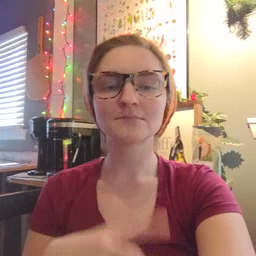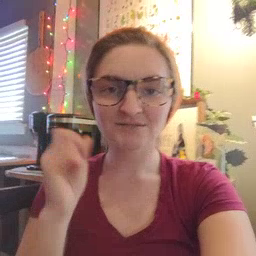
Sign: because